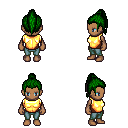
a pixel art fantasy rpg character, female body template, human, dark skin, gold chest armor, teal pants, green long topknot hairstyle, four views (front, back, left, right), 2x2 character sprite sheet, small pixel art, hard edges, no anti-aliasing